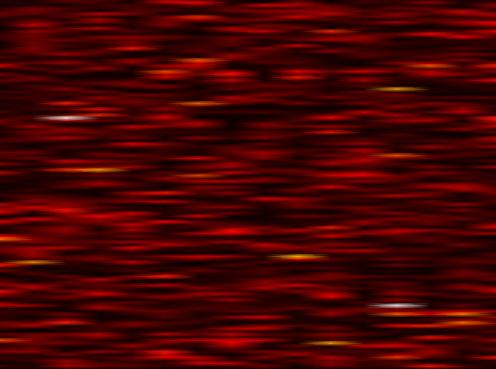
Label: OFDM